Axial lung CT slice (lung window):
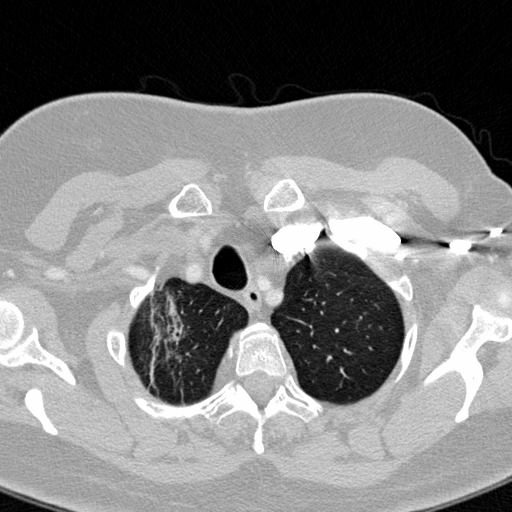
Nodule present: no